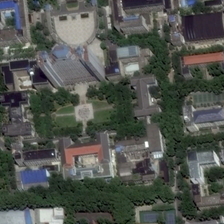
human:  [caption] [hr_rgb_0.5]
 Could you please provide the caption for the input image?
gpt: many buildings and many green trees are in a school .

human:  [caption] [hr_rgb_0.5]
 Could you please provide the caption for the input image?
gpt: many buildings and many green trees are in a school .

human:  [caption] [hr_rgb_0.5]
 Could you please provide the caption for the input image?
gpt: many buildings and many green trees are in a school .

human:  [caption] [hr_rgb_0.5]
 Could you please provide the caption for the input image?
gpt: many buildings and many green trees are in a school .

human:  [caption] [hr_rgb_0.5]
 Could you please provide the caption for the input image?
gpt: many buildings and many green trees are in a school .